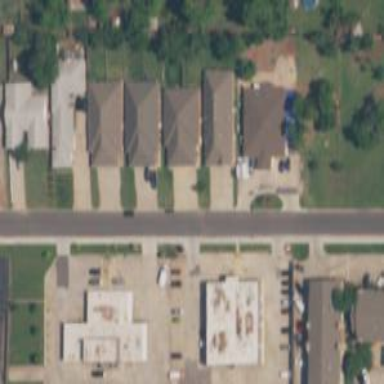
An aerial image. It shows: Residential road with sidewalk on the left.